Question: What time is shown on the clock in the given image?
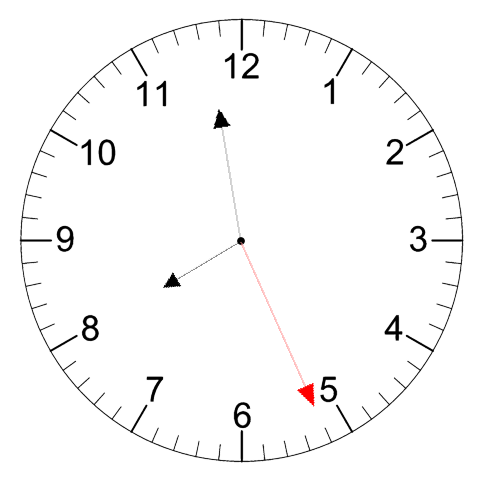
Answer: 07:58:26